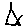
Label: triangle